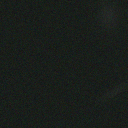
Screen state: off